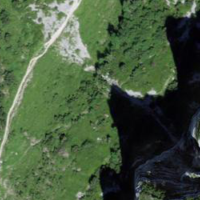
EUNIS habitat code: 32
Species observed at this site:
Aglais urticae
Parnassia palustris
Allium victorialis
Gymnadenia conopsea